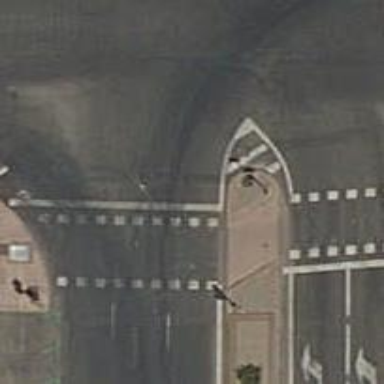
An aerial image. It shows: Traffic signals at road crossing.